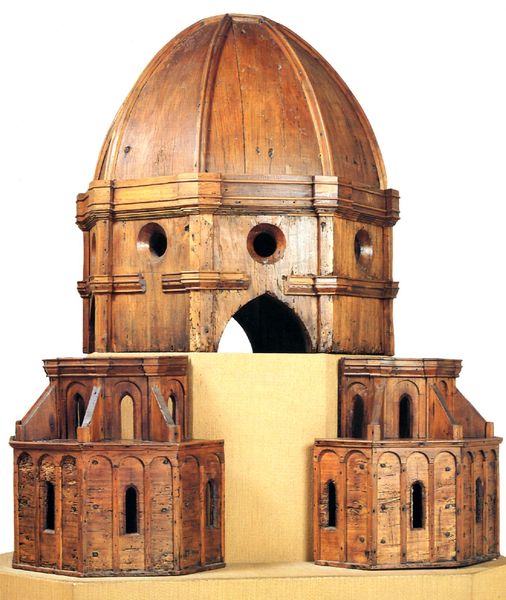
Titel: Holzmodell der Kathedrale von Florenz
Künstler: Filippo Brunelleschi
Schlagwörter: weiß, braun, fenster, holz, schloss, beige, architektur, kirche, rund, modell, kuppel, tor, umgang, offen, moschee, palast, kirchenschiff, schreiner, romanik, chor, kapelle, bau, holzfarben, synagoge, upel